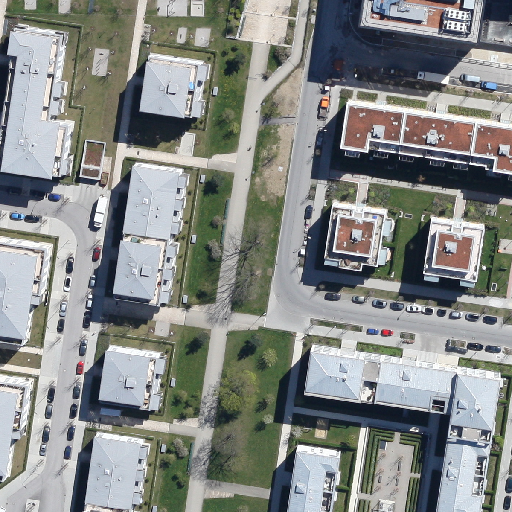
Referring expression: light-duty vehicle